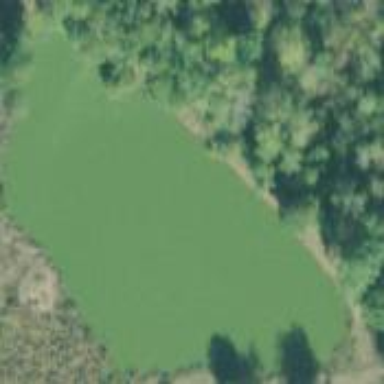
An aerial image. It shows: Pond surrounded by natural water.